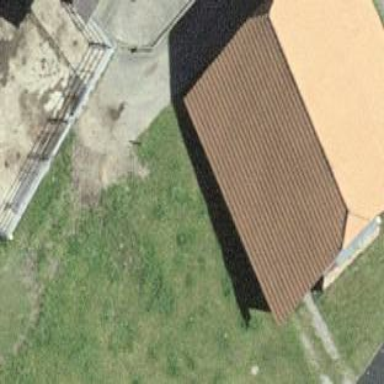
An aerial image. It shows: Barn.